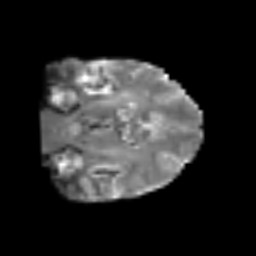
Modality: T2w
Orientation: coronal
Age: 56
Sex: male
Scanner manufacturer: siemens
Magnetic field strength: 3 T
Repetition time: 6.1 s
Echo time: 0.101 s